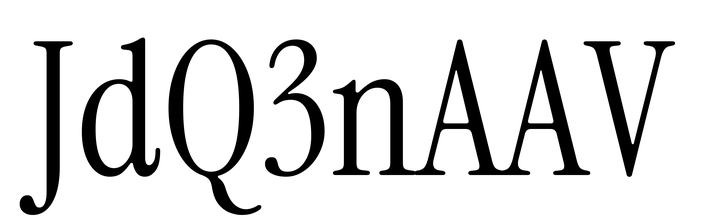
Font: InstrumentSerif-Regular